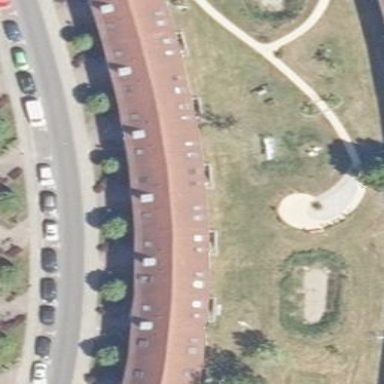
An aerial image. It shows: Apartments building with gambrel roof oriented along.